Interaction volume radius: 5 \u00c5
Interaction volume height: 20 \u00c5
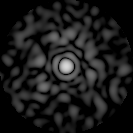
Disorder parameter: 0.8807